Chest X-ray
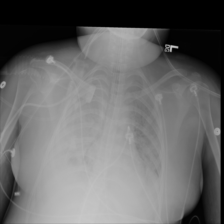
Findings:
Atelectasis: negative
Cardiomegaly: negative
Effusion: negative
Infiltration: negative
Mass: negative
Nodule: negative
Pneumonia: negative
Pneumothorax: negative
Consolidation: negative
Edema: negative
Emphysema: negative
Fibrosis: negative
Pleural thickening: negative
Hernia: negative